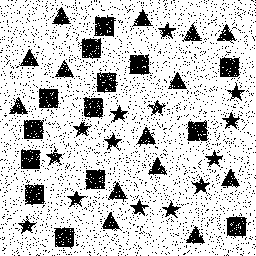
Squares: 14
Triangles: 14
Stars: 14
Total shapes: 42